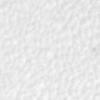
Label: no_change